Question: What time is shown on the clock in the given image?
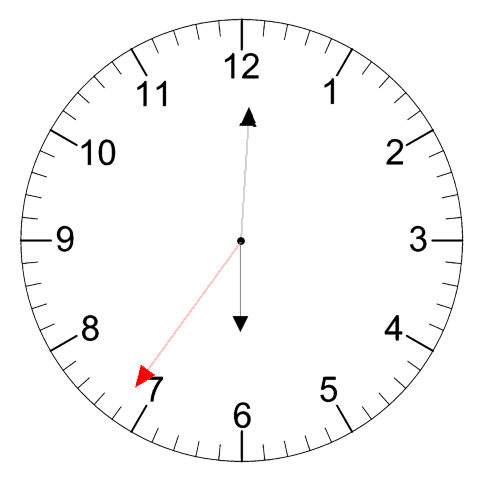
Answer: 06:00:36